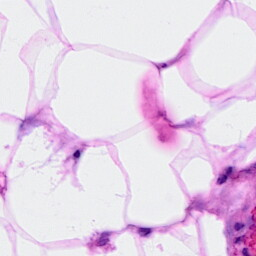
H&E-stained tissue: Breast